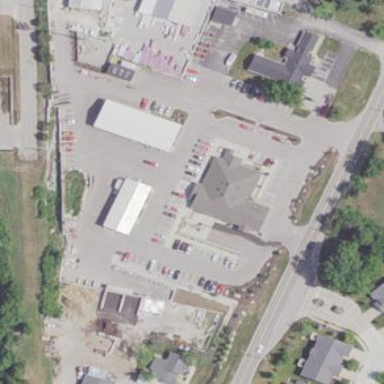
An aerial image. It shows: Commercial area.